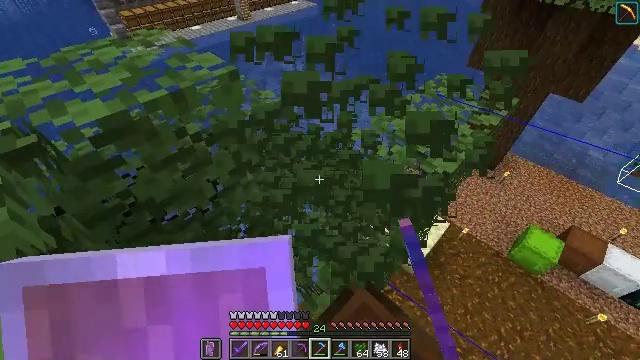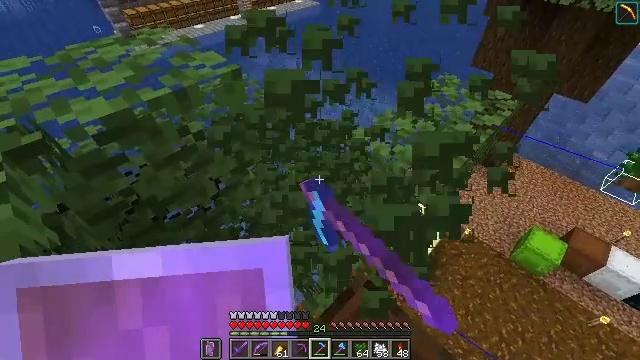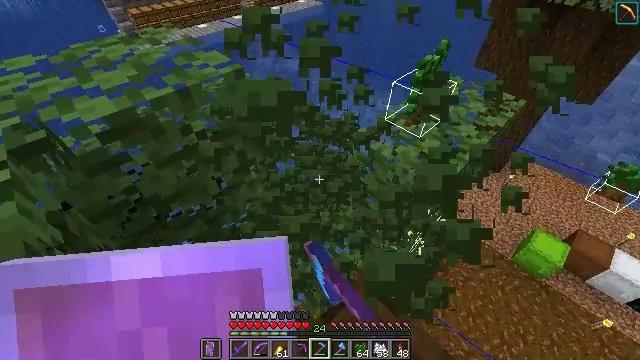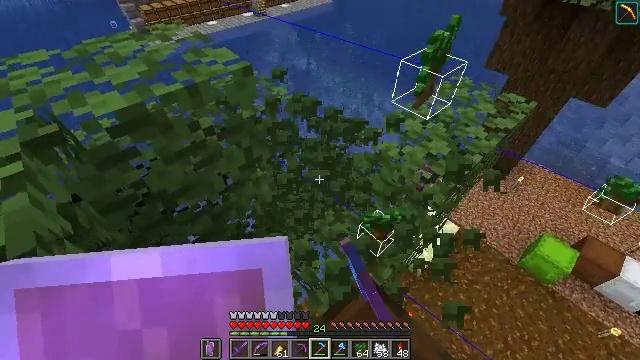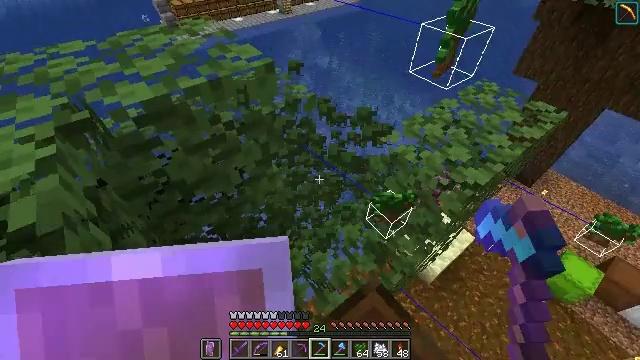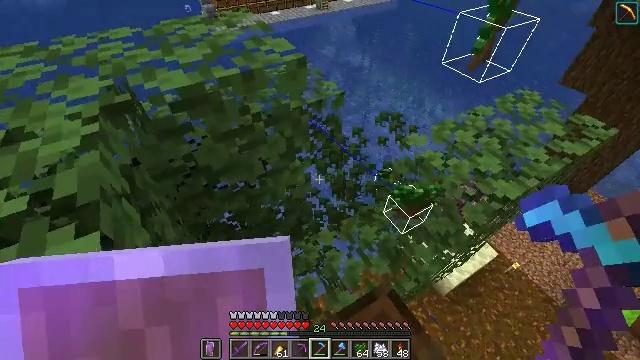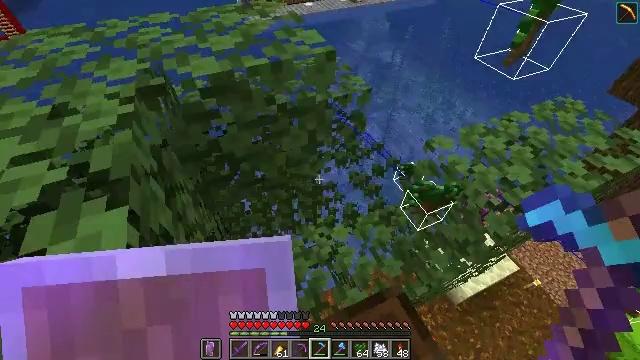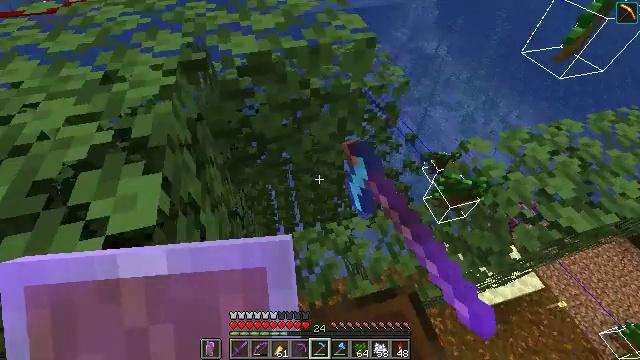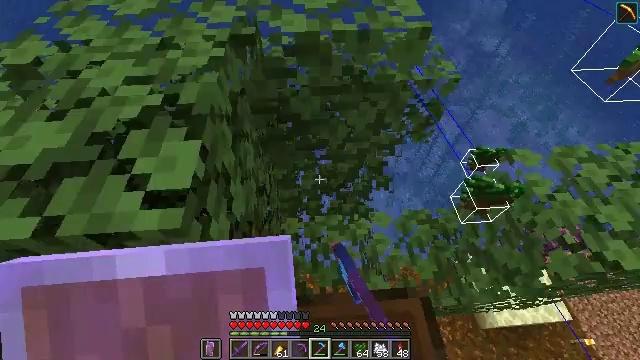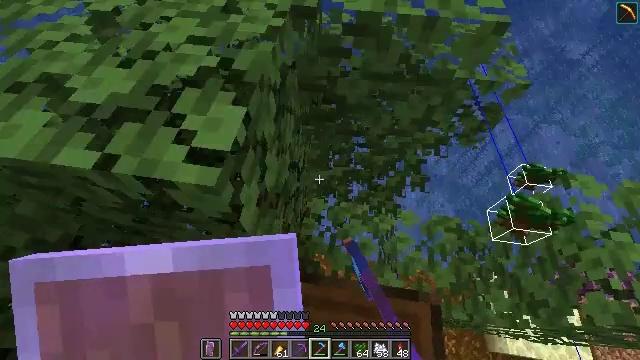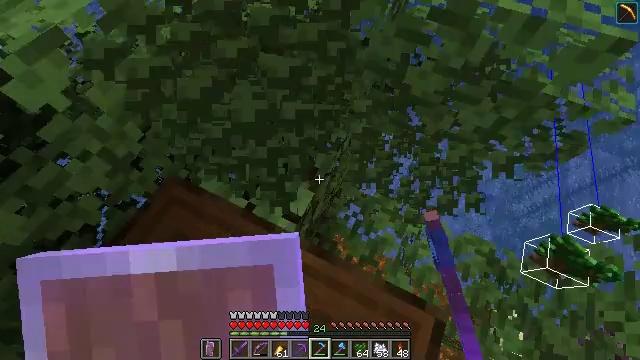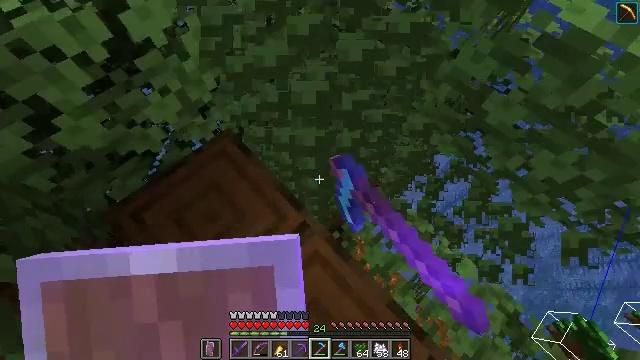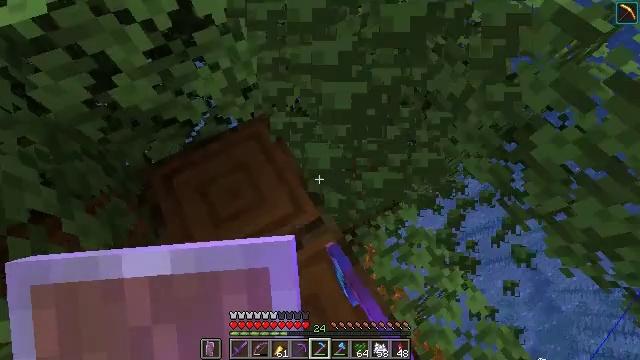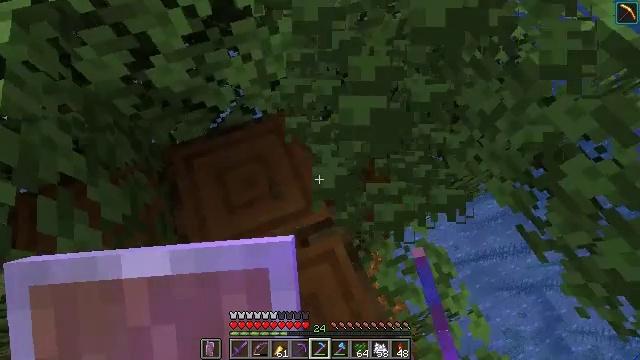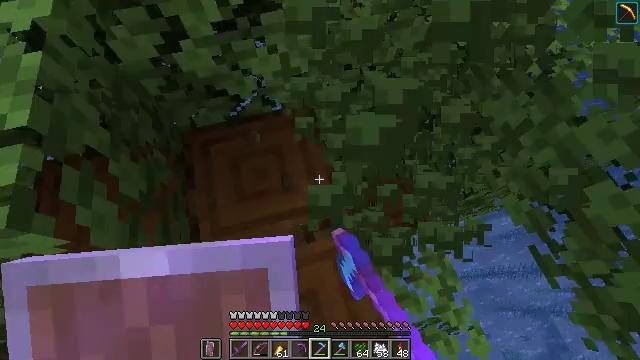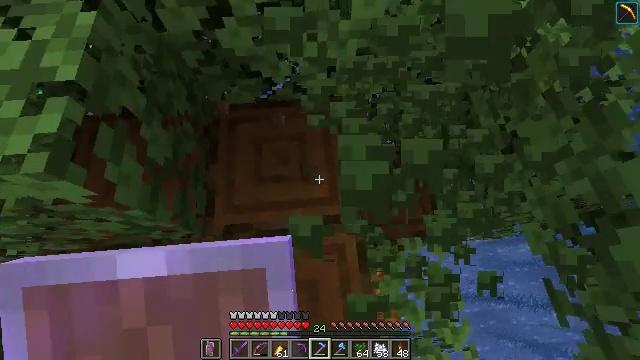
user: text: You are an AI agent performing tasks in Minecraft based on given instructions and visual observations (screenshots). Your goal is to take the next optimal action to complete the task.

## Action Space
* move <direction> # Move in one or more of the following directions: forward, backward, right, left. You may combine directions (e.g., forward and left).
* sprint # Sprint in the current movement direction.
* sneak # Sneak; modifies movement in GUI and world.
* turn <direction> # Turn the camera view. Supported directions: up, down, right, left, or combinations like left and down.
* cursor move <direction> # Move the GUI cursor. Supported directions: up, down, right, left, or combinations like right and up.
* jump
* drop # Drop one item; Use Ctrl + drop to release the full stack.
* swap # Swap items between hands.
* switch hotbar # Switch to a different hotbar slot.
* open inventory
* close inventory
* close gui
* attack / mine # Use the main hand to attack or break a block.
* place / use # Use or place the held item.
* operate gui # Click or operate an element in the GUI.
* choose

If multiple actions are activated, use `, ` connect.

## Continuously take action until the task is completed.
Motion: motion action
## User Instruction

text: Harvest dark oak leaves for decorative purposes.
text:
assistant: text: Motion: attack / mine
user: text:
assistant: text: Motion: attack / mine
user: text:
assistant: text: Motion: turn left, attack / mine
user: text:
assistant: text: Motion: turn left, attack / mine
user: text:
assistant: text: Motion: turn left, attack / mine
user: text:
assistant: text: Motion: turn left and down, attack / mine
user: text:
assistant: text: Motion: turn left and down, attack / mine
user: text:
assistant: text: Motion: turn left and down, attack / mine
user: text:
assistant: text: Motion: turn left and down, attack / mine
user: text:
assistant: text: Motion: turn left and down, attack / mine
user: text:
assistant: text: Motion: turn left and down, attack / mine
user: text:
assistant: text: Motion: turn left, attack / mine
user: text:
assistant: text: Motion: turn left, attack / mine
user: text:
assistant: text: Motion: turn left, attack / mine
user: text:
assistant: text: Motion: turn left and down, attack / mine
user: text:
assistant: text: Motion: turn left, attack / mine
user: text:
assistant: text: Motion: turn left and down, attack / mine
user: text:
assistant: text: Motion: attack / mine
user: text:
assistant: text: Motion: attack / mine
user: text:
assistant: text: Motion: turn up, attack / mine
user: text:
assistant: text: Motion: turn right and up, attack / mine
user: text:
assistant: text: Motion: turn right and up, attack / mine
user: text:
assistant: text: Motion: turn right and up, attack / mine
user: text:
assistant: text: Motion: turn right and up, attack / mine
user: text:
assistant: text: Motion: turn right and up, attack / mine
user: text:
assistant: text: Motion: turn right, attack / mine
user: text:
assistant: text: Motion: turn right, attack / mine
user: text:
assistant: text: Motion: turn right, attack / mine
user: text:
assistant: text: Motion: turn right, attack / mine
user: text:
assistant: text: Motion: turn right and down, attack / mine